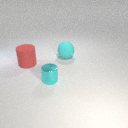
large red rubber cylinder in front of large cyan rubber sphere